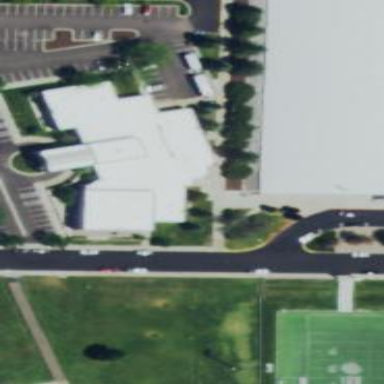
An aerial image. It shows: College building.